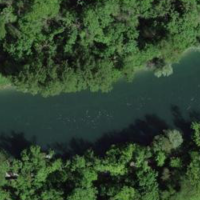
EUNIS habitat code: 15
Species observed at this site:
Primula vulgaris